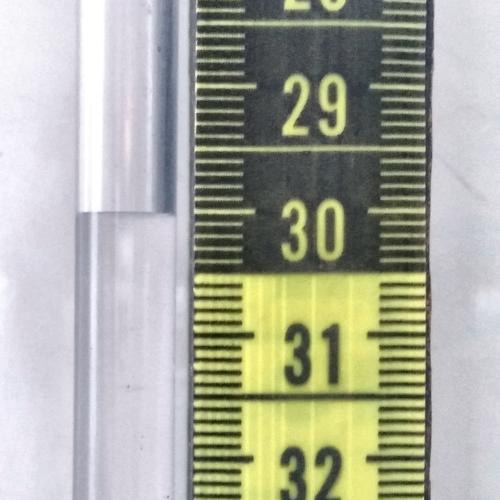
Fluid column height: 30.0 cm